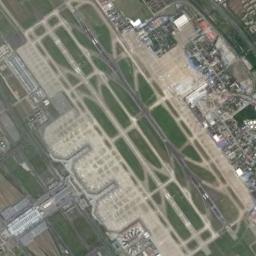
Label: airport